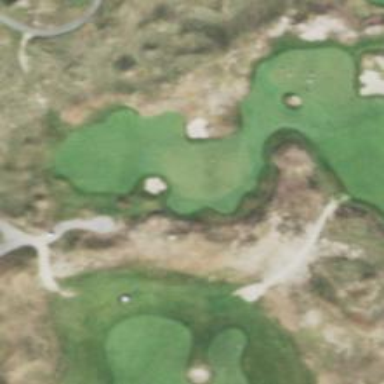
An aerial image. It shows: View of golf hole.